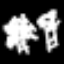
Label: palm tree